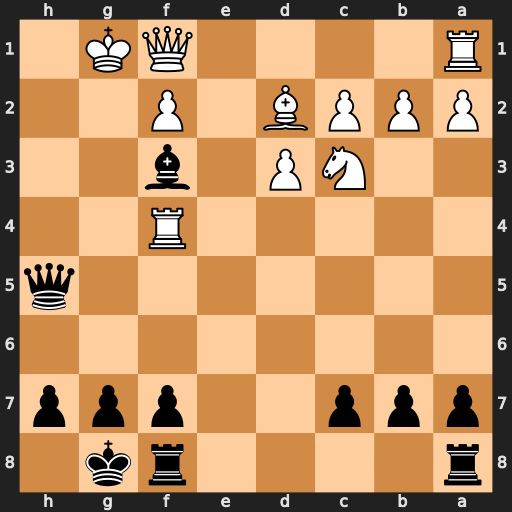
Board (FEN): r4rk1/ppp2ppp/8/7q/5R2/2NP1b2/PPPB1P2/R4QK1
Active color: b
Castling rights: -
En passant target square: -
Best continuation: Qh1#